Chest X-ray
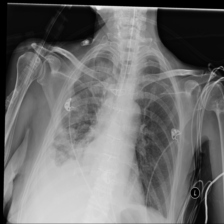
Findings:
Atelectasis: negative
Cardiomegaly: negative
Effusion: negative
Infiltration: negative
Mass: negative
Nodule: positive
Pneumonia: negative
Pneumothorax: negative
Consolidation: negative
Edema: negative
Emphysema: negative
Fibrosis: negative
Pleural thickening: negative
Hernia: negative